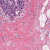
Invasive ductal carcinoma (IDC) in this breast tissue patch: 1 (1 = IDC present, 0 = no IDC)